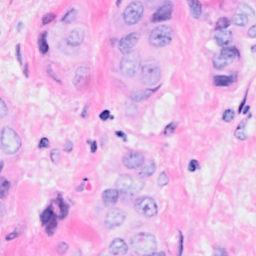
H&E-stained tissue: Breast